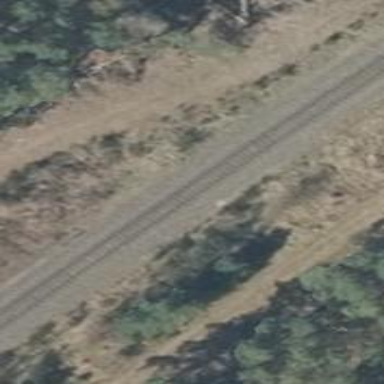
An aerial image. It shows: Railway signal.